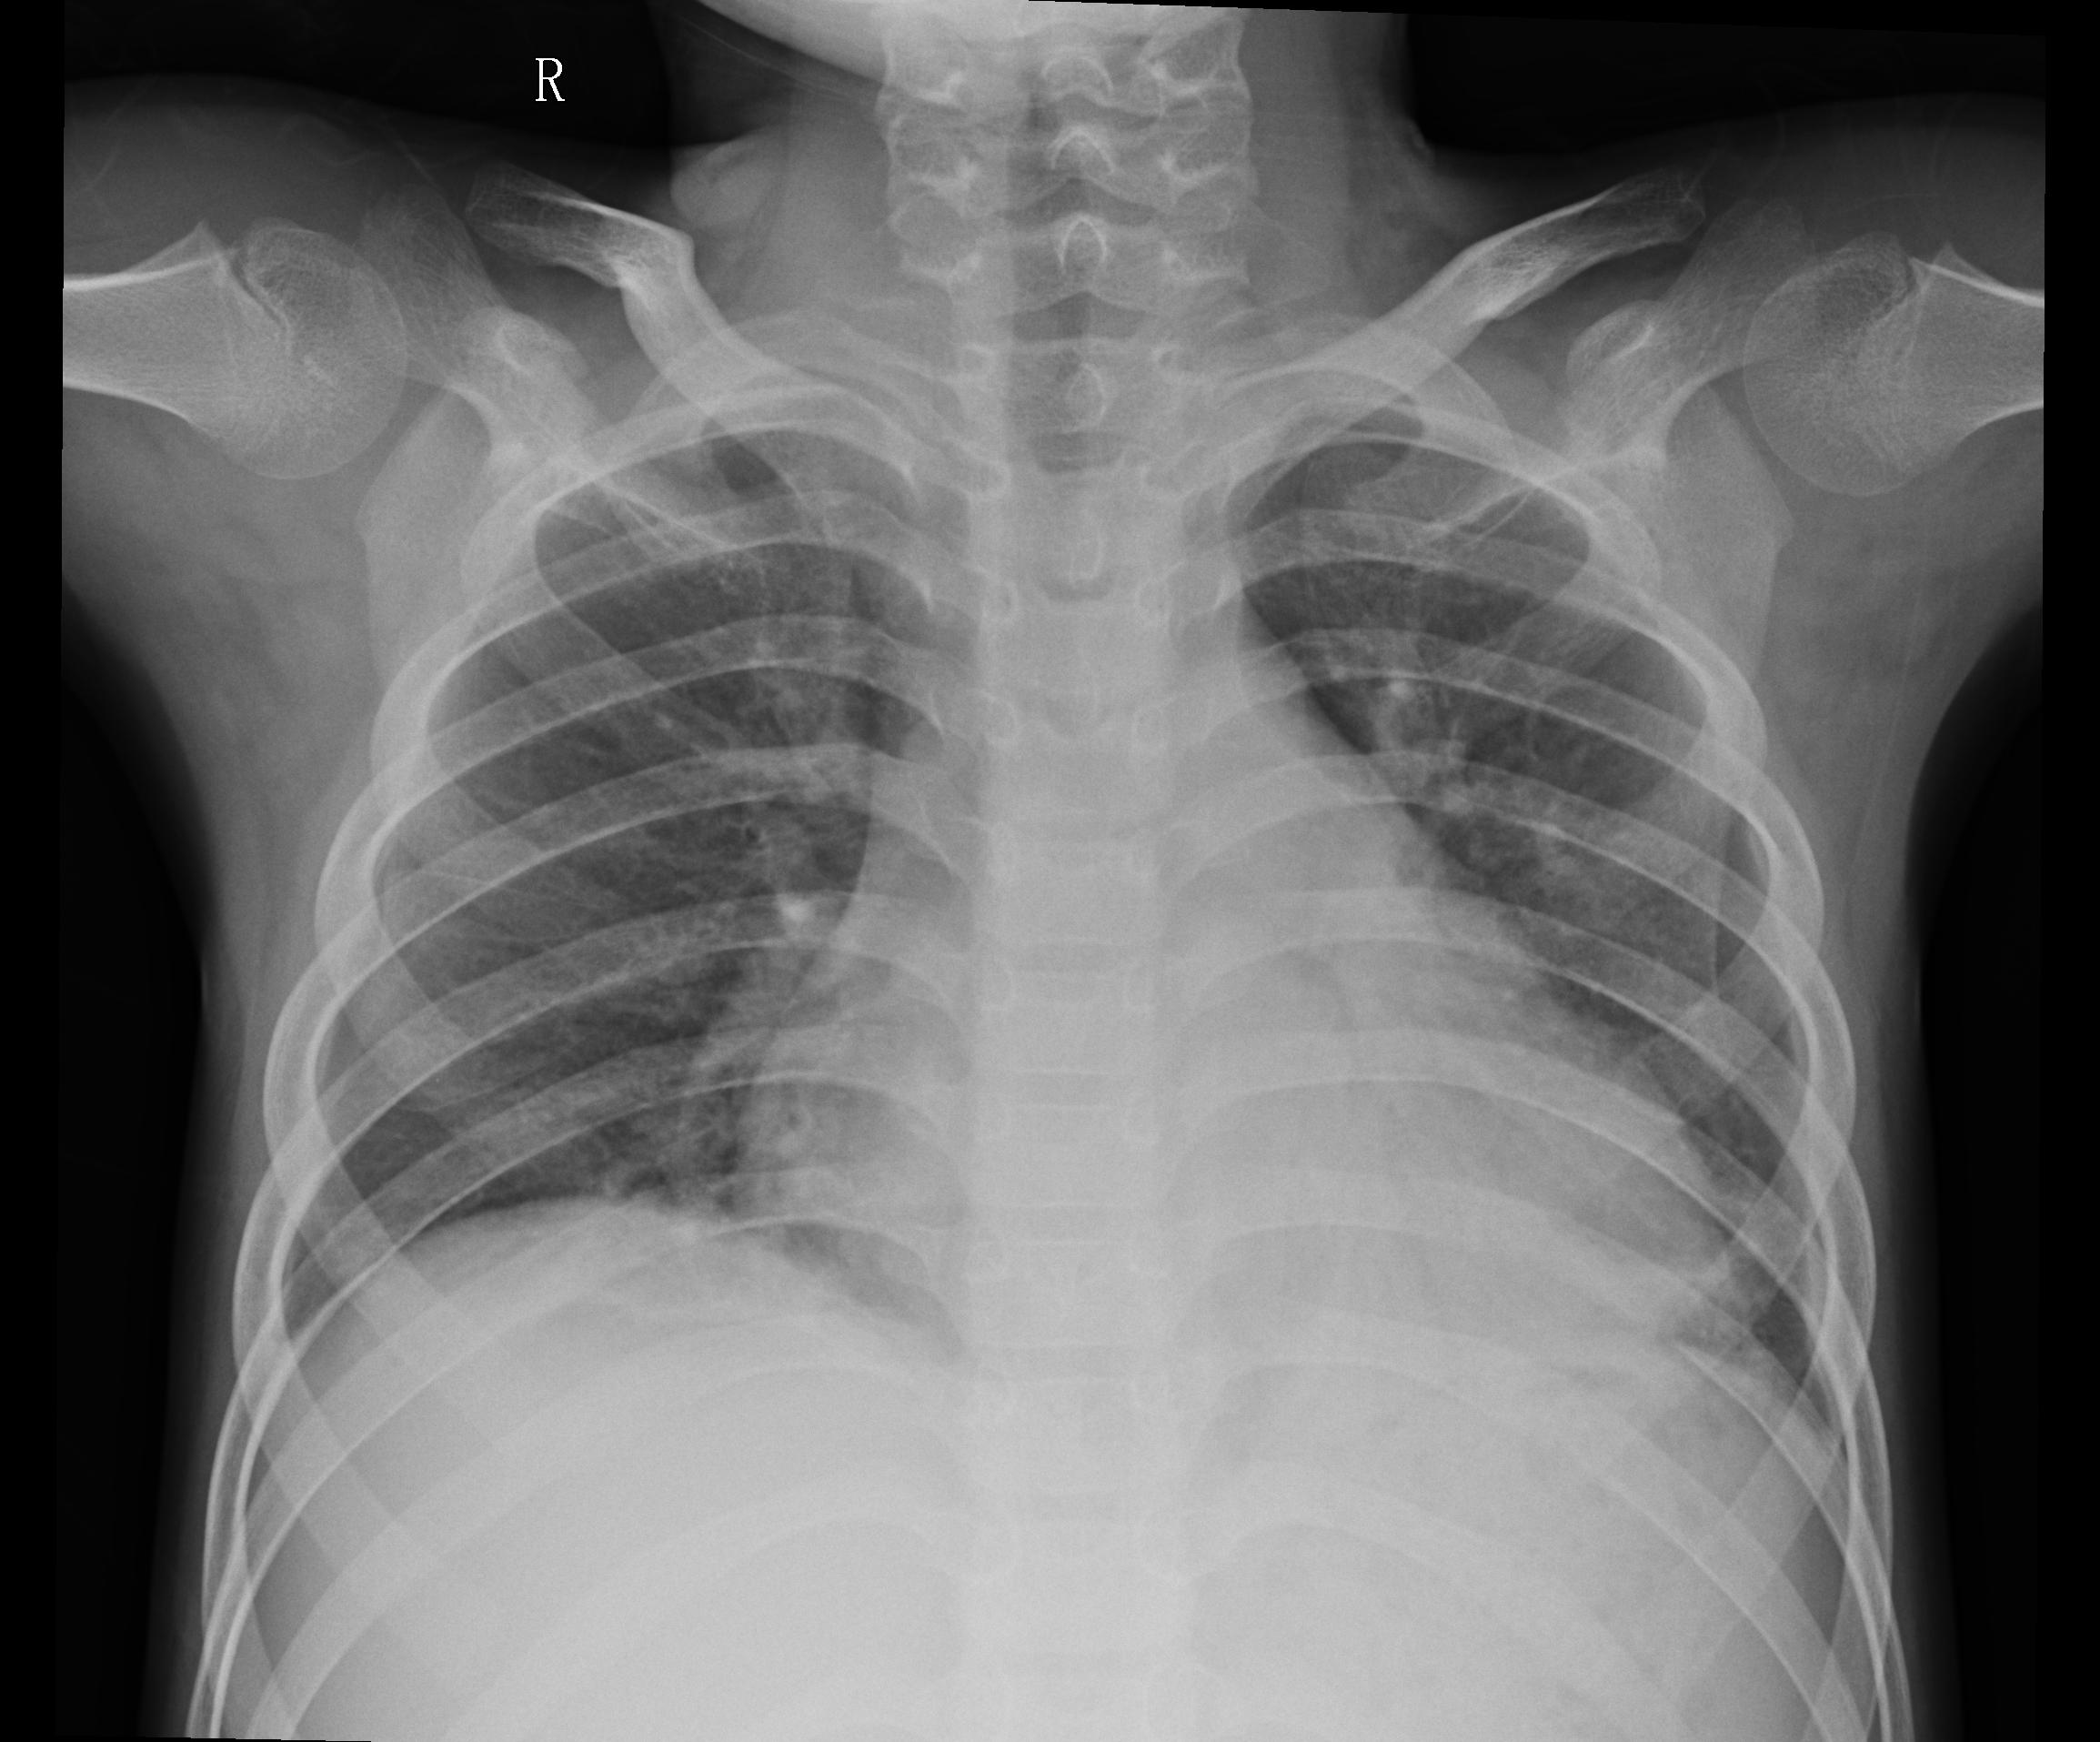
Diagnosis: PNEUMONIA